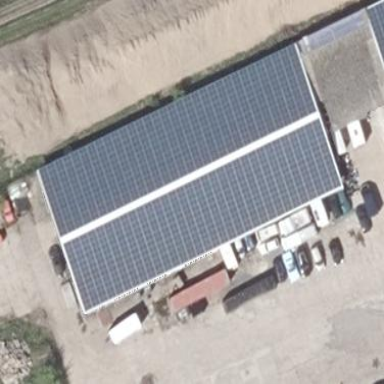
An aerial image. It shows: Solar photovoltaic panel generating electricity. It is small installation located on building.